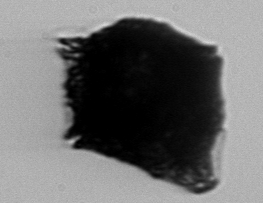
Label: Gonyaulax